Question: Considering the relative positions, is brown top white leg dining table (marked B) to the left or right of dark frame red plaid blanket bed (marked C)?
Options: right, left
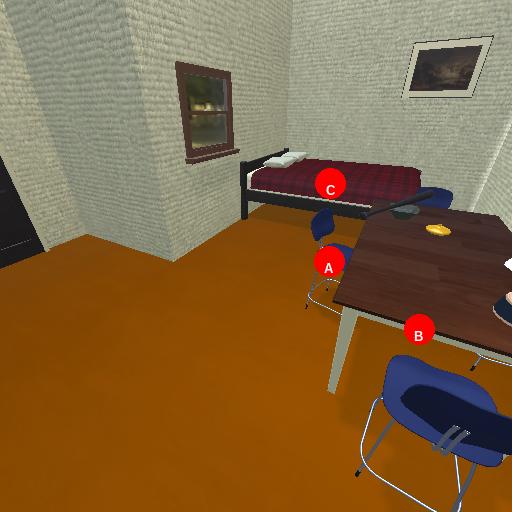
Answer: right